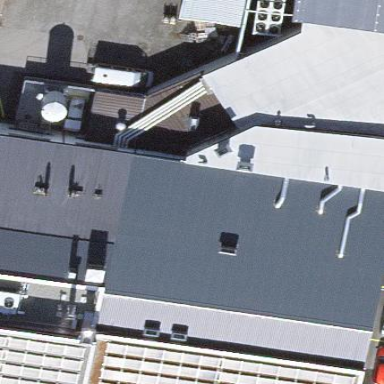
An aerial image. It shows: Building with brown roof. The brown color adds warm touch to the structure.